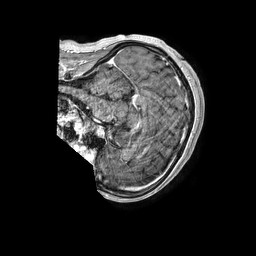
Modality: T1w
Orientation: sagittal
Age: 45
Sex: female
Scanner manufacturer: philips
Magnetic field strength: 1.5 T
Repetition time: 0.007904 s
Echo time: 0.003627 s